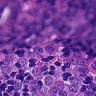
Metastatic tissue present: yes